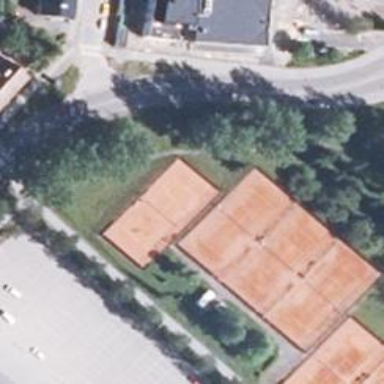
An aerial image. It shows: Tennis court in leisure pitch.